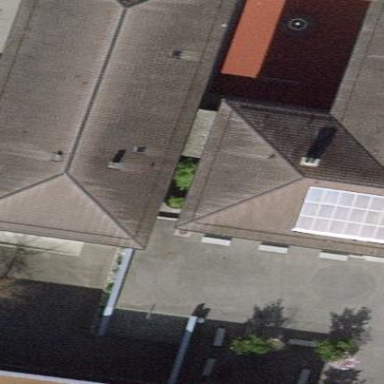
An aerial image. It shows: School building.